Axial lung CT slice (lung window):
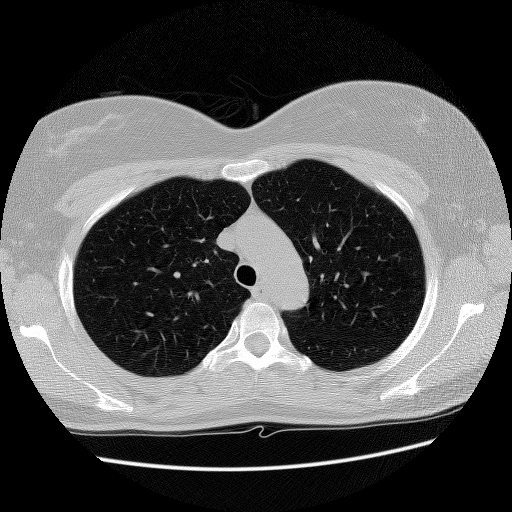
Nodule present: no